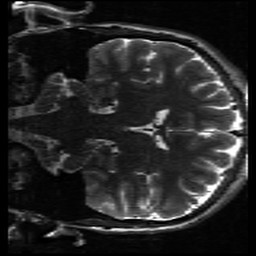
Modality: inplaneT2
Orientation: coronal